Field crop: maize
Growth stage: 1
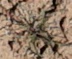
Species: lolium